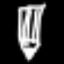
Label: pencil